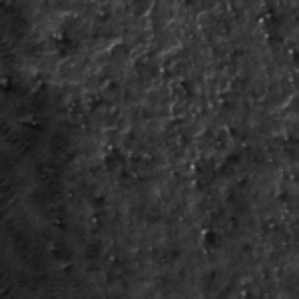
Label: frost